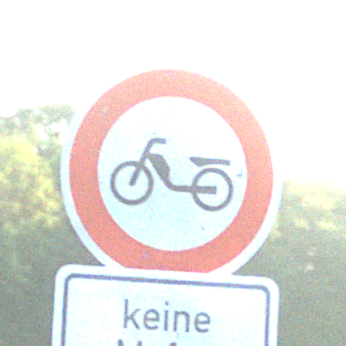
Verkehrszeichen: VerbotMofas
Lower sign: HinweisDurchVerbaleAngabe4
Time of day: MorningAfternoon
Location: Outdoor (Nature)
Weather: Clear
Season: NotSpecified
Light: Natural